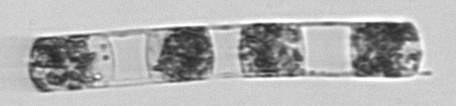
Label: Hemiaulus